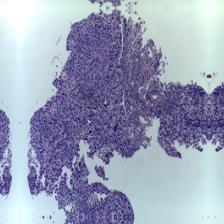
Diagnosis: OSCC